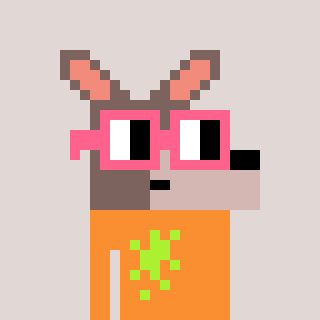
a pixel art character with square pink glasses, a kangaroo-shaped head and a orange-colored body on a warm background